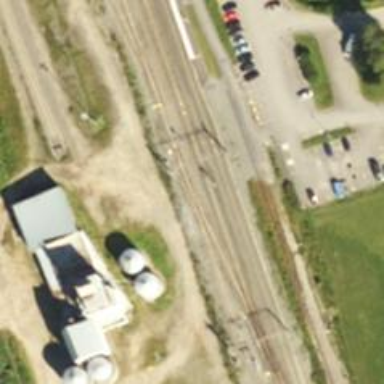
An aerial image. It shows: Siding railway line with electrified contact line for the trains.